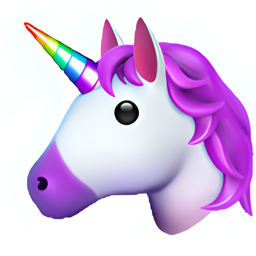
Name: unicorn face
Emoji: 🦄
Group: Animals & Nature
Sub-group: animal-mammal